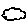
Label: cloud